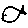
Label: fish